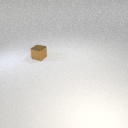
small brown metal cube